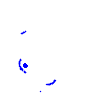
Particle: electron